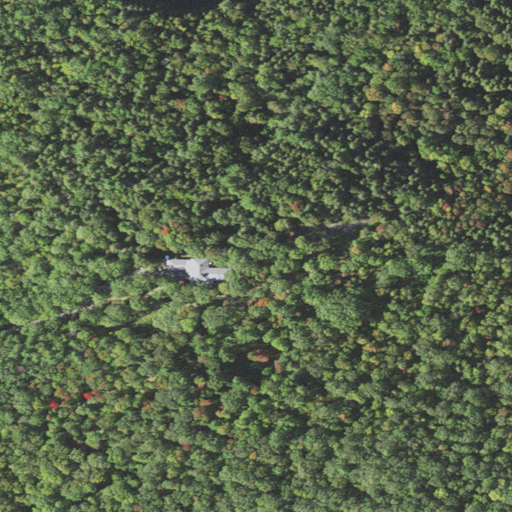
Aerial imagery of mountain in New Hampshire named Flint Hill containing deciduous forest, evergreen forest, mixed forest, grassland, low intensity development, and open water